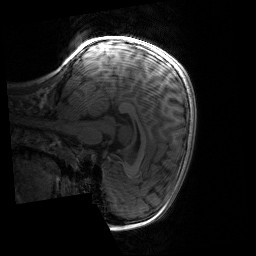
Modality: T1w
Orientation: sagittal
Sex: male
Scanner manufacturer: siemens
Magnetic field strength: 3 T
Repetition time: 1.9 s
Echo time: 0.00243 s